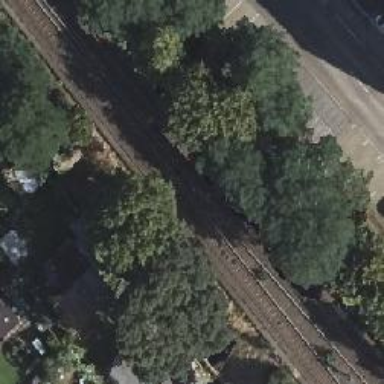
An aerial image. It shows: Rail line with bottom electrification.